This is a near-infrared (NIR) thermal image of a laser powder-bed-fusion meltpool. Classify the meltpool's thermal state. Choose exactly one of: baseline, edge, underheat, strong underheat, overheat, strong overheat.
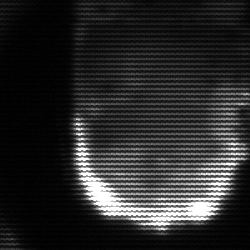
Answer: baseline